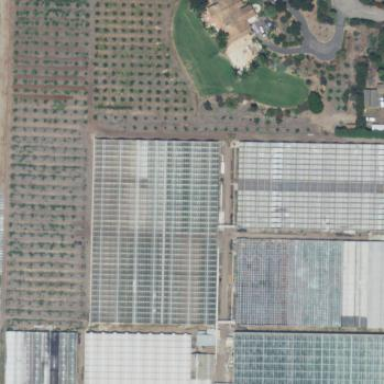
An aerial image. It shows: Greenhouse.